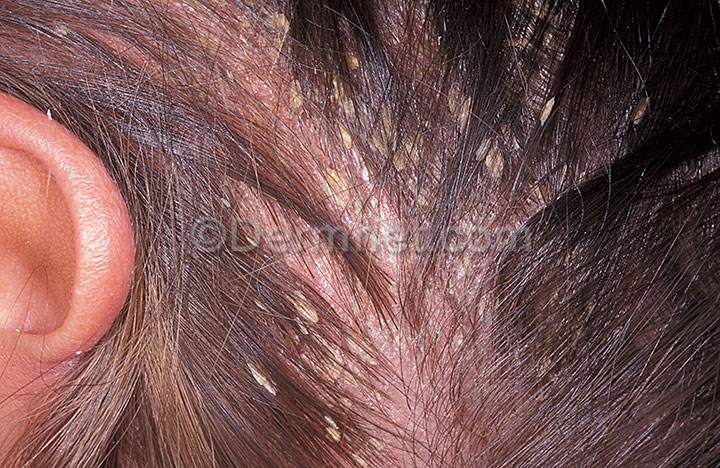
Disease: Psoriasis pictures Lichen Planus and related diseases